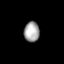
Tissue: lung
Cell type: Epithelial cells
Senescence score: 0.2334
Nuclear area (px): 306
Mean DAPI intensity: 164.007